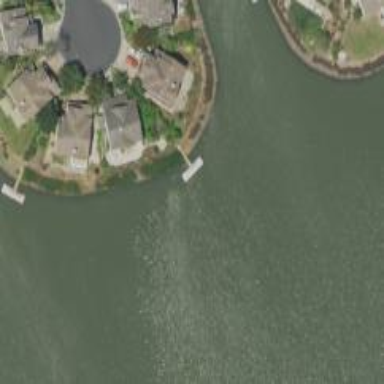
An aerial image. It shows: Dock located along the waterway.